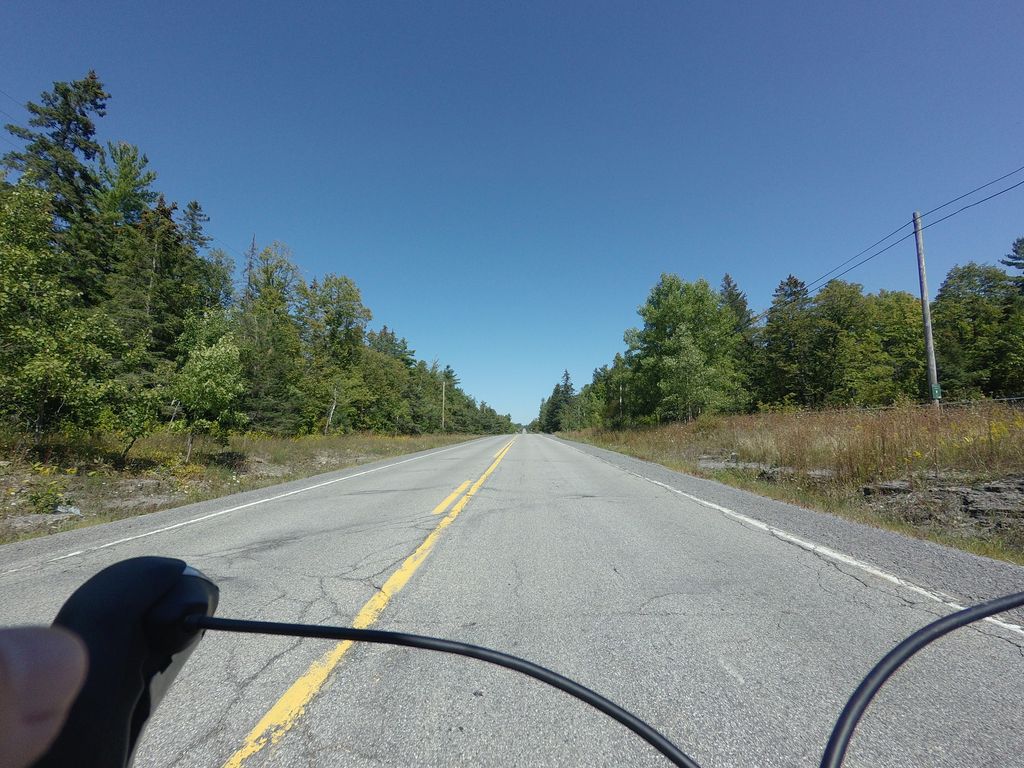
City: ottawa-gatineau